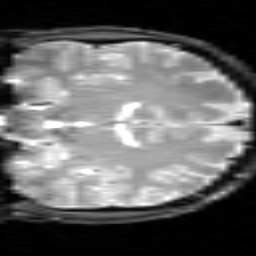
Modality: inplaneT2
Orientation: coronal
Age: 49
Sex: male